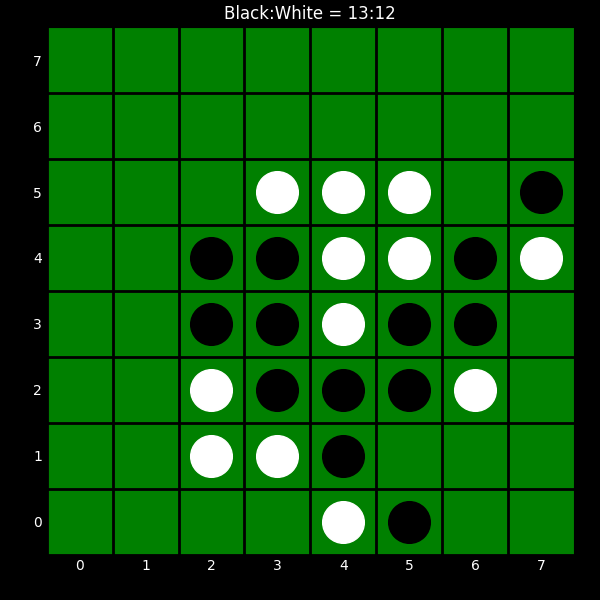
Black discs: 13
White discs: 12